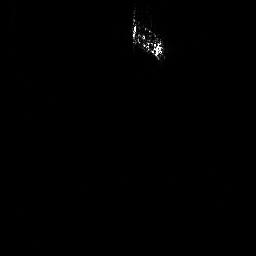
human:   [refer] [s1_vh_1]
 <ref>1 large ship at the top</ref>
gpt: <box>[[50, 1, 64, 22, 0]]</box>